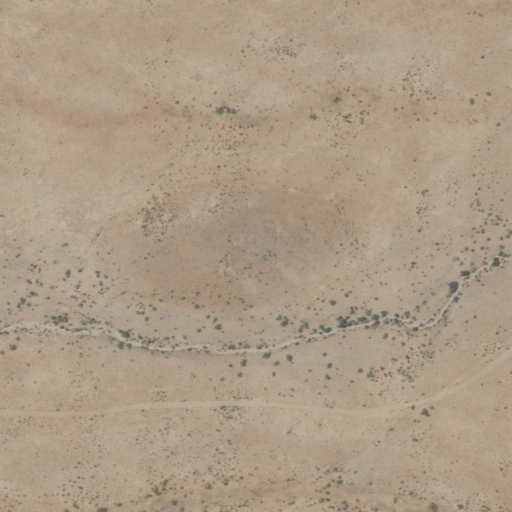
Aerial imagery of mountain in New Mexico named Bottle Hill containing shrub, grassland, and open development